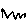
Label: zigzag